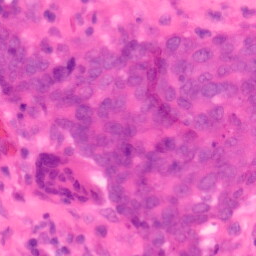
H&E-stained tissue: Colon